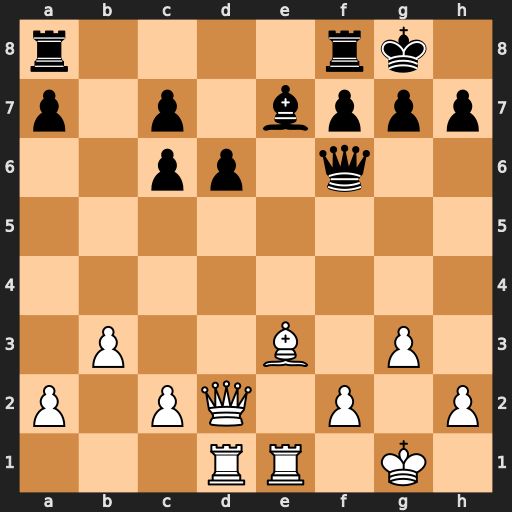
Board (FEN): r4rk1/p1p1bppp/2pp1q2/8/8/1P2B1P1/P1PQ1P1P/3RR1K1
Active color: w
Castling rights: -
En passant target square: -
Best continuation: Bd4 Qg5 f4